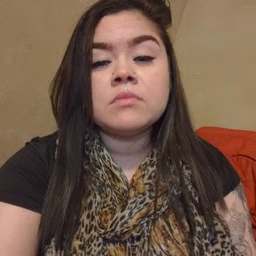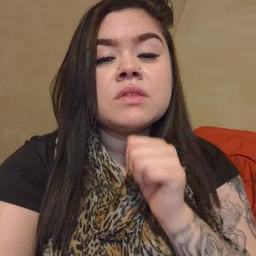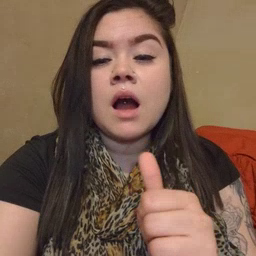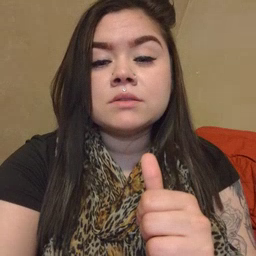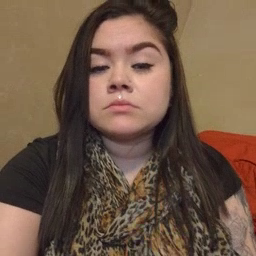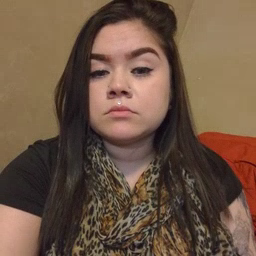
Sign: not